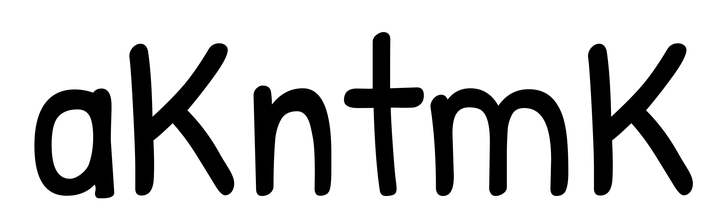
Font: PatrickHand-Regular